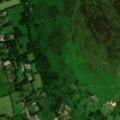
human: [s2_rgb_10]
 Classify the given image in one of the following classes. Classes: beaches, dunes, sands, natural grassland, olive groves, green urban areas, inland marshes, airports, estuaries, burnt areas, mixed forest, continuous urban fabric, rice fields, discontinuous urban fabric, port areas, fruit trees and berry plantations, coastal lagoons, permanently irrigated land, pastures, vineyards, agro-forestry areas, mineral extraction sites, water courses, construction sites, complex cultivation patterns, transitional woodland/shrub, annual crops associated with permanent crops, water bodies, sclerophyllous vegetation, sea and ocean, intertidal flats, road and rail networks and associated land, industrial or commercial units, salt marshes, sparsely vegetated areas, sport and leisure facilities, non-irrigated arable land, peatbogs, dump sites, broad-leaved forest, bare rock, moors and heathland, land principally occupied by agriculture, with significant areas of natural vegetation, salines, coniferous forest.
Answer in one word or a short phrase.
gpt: pastures, natural grassland, moors and heathland